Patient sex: M
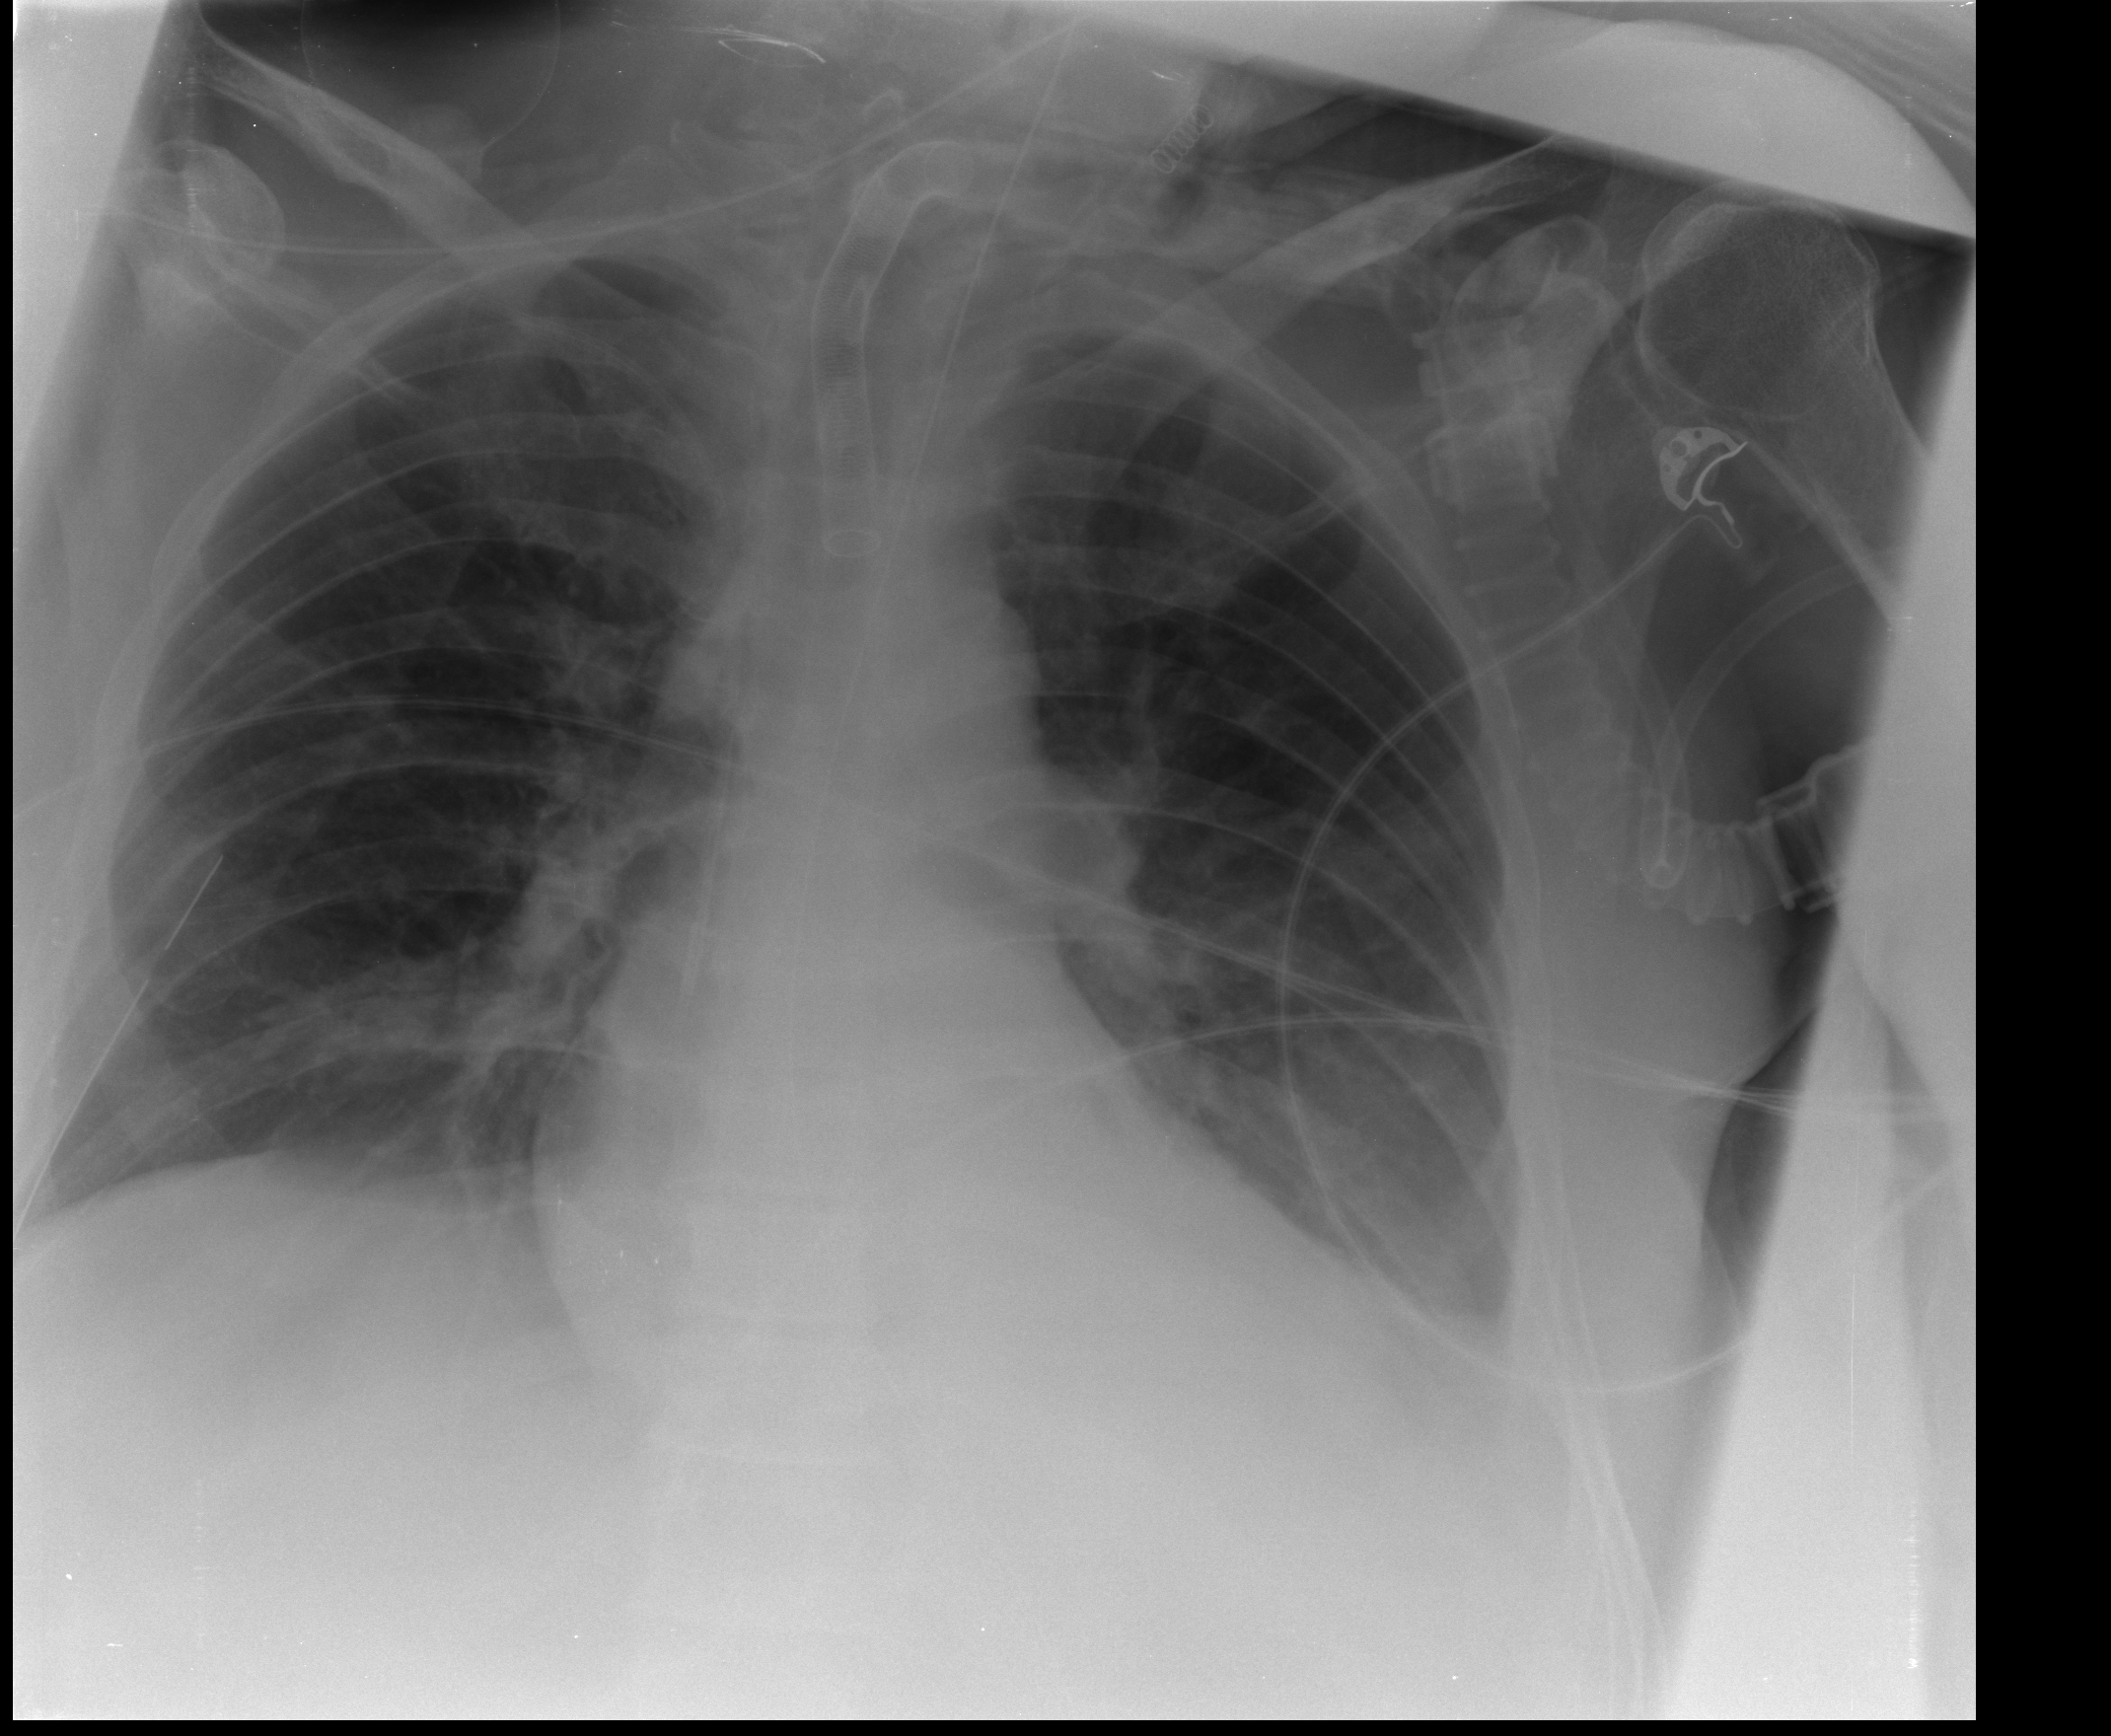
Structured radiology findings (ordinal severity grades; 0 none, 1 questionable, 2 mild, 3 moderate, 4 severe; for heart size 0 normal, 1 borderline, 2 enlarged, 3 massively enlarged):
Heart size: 1
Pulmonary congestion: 0
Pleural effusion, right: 1
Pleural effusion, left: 1
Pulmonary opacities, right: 0
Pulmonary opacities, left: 0
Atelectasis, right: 1
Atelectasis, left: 1